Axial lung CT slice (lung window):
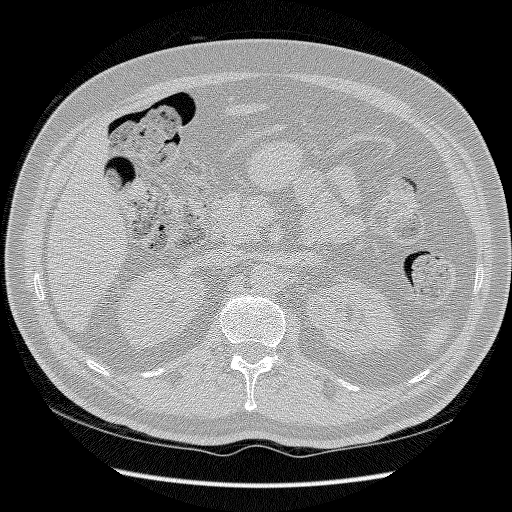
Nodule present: no